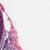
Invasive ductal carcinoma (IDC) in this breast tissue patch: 0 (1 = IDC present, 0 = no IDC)